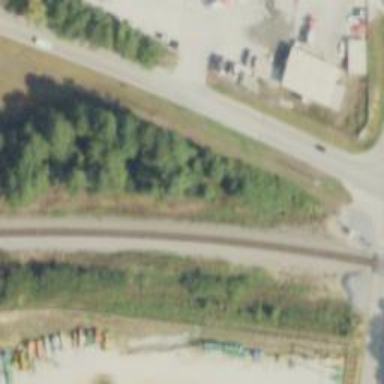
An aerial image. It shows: Railway track.